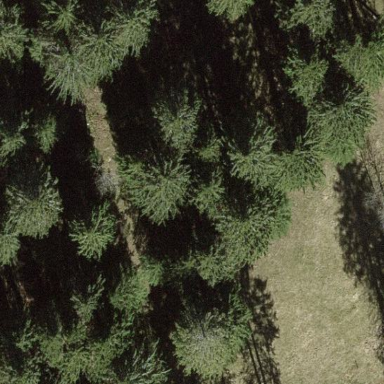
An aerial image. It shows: Forest area.